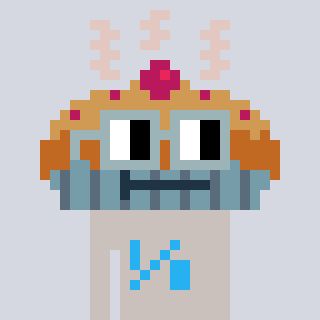
a pixel art character with square dark gray glasses, a pie-shaped head and a foggrey-colored body on a cool background